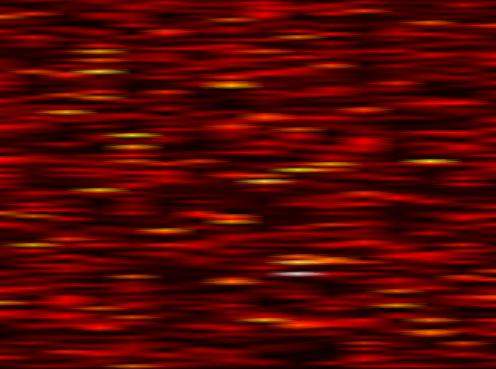
Label: FOFDM